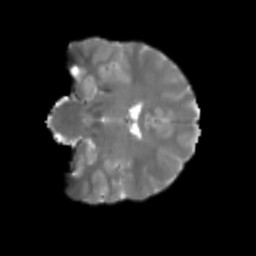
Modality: T2w
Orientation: coronal
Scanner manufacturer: siemens
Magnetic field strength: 3 T
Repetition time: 4 s
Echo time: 0.0594 s